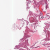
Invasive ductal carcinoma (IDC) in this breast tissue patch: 0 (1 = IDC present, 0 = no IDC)